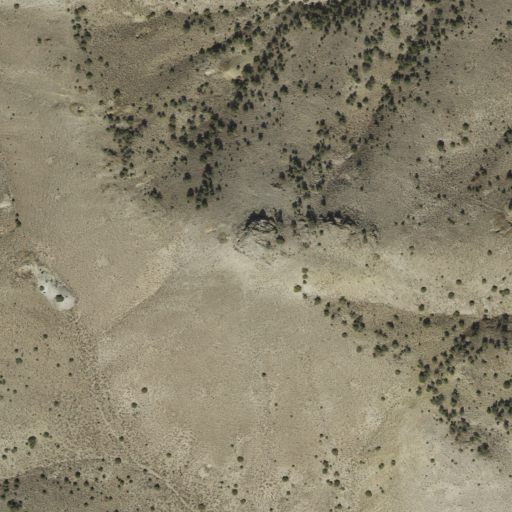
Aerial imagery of mountain in Utah named Lucky Day Knob containing only shrub